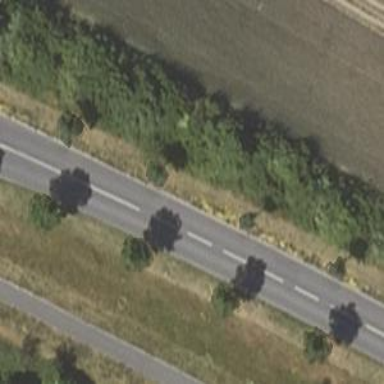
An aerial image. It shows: Unclassified road with asphalt surface.